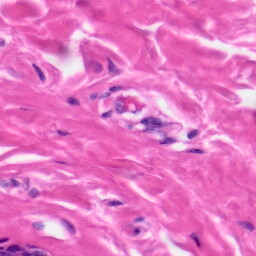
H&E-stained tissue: Skin